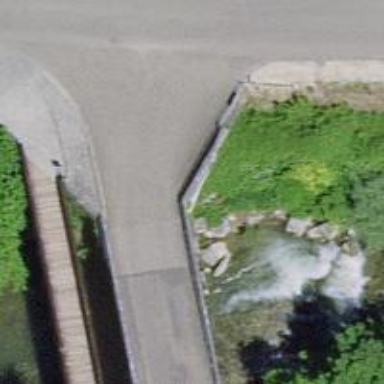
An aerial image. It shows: Residential road with bridge. The road has opposite cycleway.